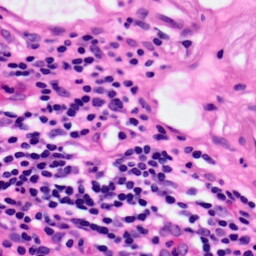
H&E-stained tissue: Pancreatic